Interaction volume radius: 10 \u00c5
Interaction volume height: 15 \u00c5
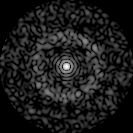
Disorder parameter: 0.8303